Question: I already looking since a hour for a solution of my problem.
A picture can tell more then thousand words:

I have two TabBars in my ViewController. The first one I created with the storyboard, and it works. Now I would like to have the second one to select the type of connection. Because every connection type has some own things to fill. I just drag and drop a new UITabTab into my ViewController, added a third TabBar item but I don't know what is next. How to handle the second TabBar. What methods do I need? How to catch touches on this items, so I can change a view?
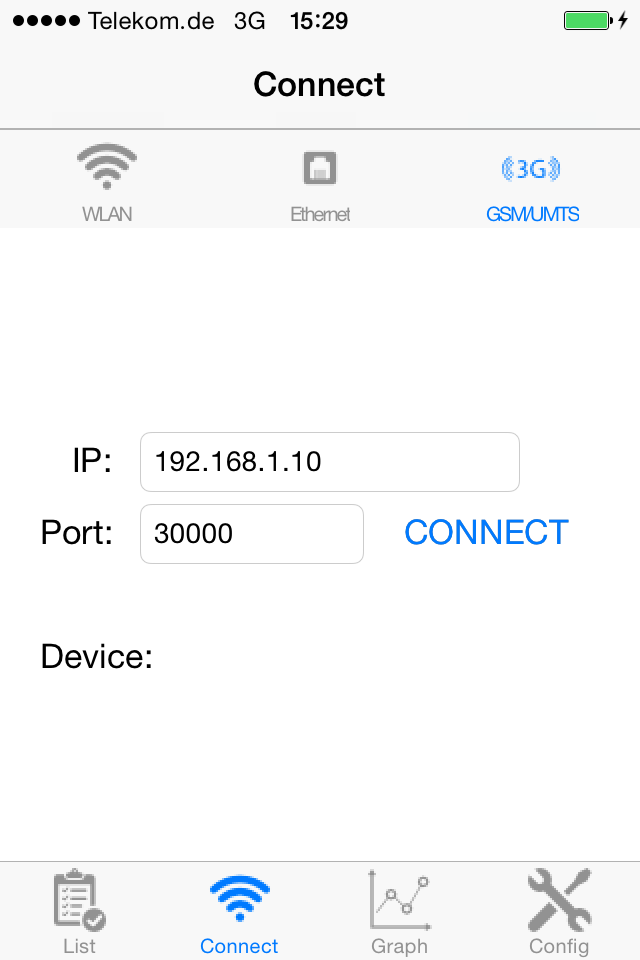
Answer: You're using a UITabBarViewController or a UIViewController? I suspect the first is the case and you don't know how to hook up two of the same to one ViewController. What you need to do is to take apart the delegate methods for the UITabBar so you can do it twice in the same controller.
You should do the following:
- - - - -
# Some example code
First create a new class for the bar on top. It only needs to do one thing:
'''
#import "LVDTopTabDelegate.h"
@implementation LVDTopTabDelegate
// This is the only required part of the delegate
- (void)tabBar:(UITabBar *)tabBar didSelectItem:(UITabBarItem *)item;
{
// Handle what you wanted to do
}
@end
'''
The second one is more or less the same
'''
#import "LVDBottomTabDelegate.h"
@implementation LVDBottomTabDelegate
- (void)tabBar:(UITabBar *)tabBar didSelectItem:(UITabBarItem *)item;
{
// Handle what you wanted to do
}
@end
'''
You viewDidLoad should look approximately like this:
'''
@implementation LVDViewController
- (void)viewDidLoad;
{
LVDTopTabDelegate *topTabDelegate = [[LVDTopTabDelegate alloc] init];
self.topTabBar.delegate = topTabDelegate; // self.topTabBar is an IBOutlet for your tab bar
LVDBottomTabDelegate *topTabDelegate = [[LVDBottomTabDelegate alloc] init];
self.bottomTabBar.delegate = bottomTabDelegate;
}
@end
'''